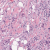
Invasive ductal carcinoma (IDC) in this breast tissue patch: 1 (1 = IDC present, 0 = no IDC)